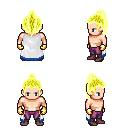
a pixel art fantasy rpg character, male body template, human, light skin, white trimmed cape, magenta pants, gold long topknot hairstyle, gold gloves, maroon shoes, four views (front, back, left, right), 2x2 character sprite sheet, small pixel art, hard edges, no anti-aliasing